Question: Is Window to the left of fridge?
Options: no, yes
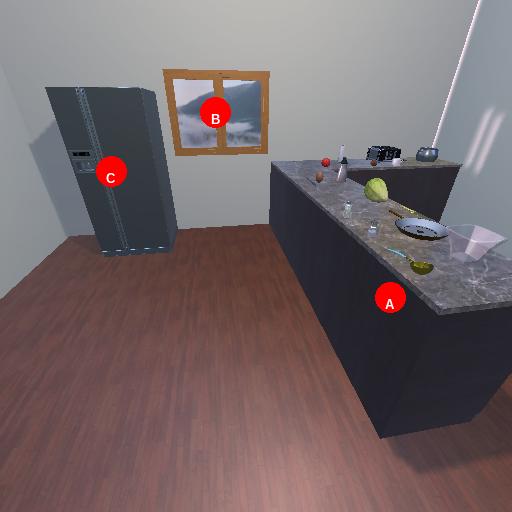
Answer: no